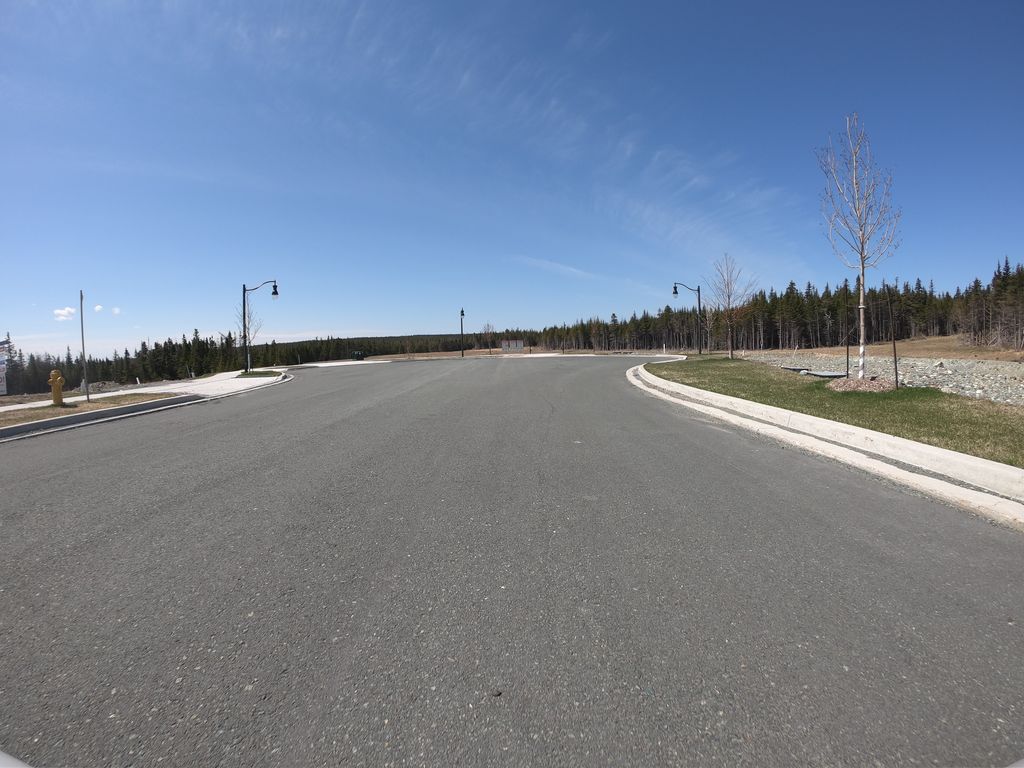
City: st_johns